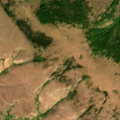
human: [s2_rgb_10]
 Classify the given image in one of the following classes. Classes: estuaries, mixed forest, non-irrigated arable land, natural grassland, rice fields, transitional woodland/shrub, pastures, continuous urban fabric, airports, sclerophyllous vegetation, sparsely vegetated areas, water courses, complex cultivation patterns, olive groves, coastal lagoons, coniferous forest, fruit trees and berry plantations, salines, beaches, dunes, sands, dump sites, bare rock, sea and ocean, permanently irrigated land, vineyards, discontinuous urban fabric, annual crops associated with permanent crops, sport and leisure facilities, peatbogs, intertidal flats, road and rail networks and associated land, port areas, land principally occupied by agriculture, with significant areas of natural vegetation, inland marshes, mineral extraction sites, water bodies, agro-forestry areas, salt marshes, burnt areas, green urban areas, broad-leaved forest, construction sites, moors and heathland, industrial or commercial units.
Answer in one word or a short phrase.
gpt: broad-leaved forest, natural grassland